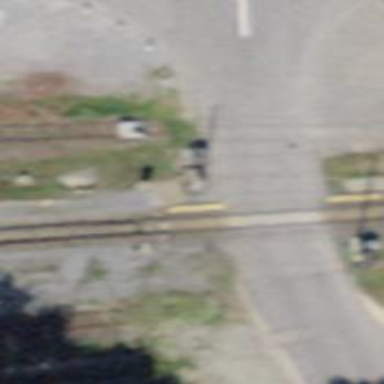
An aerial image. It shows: Railway buffer stop.